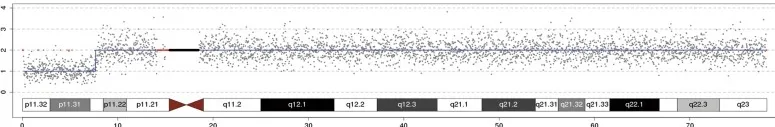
Copy number variation of maternal amniotic fluid showing that a deletion of 7.56 Mb on chromosome 18p p11.32p11.23(seq[hg19]18 p11.32p11.23 (120000-7,680,000) x 1).
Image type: electrography (emg)